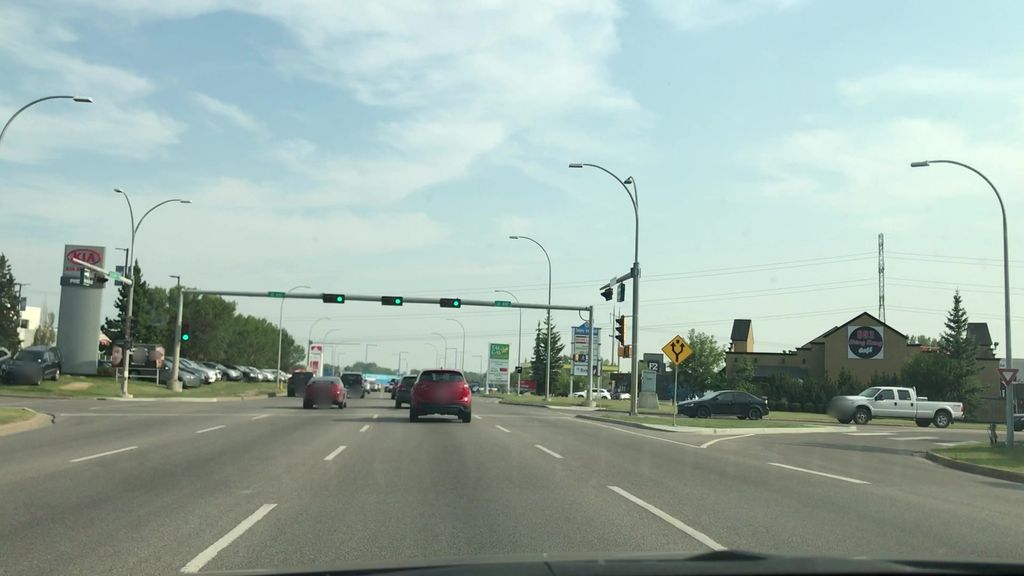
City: edmonton